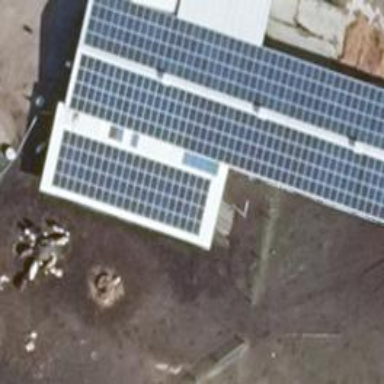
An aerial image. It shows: Small solar photovoltaic panel generator is producing electricity.